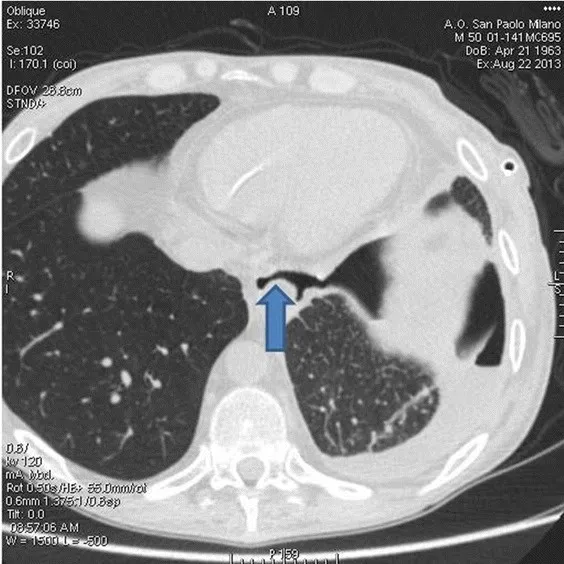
Contrast-enhanced CT-scan showing an air-filled communication between trachea and mediastinum.
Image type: radiology (ct)